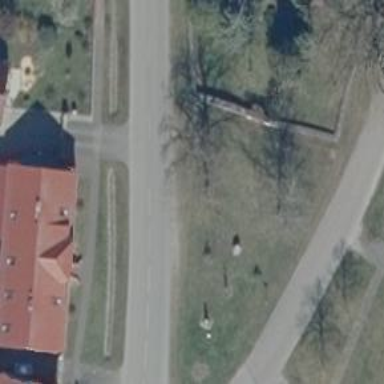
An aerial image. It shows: Historic memorial.